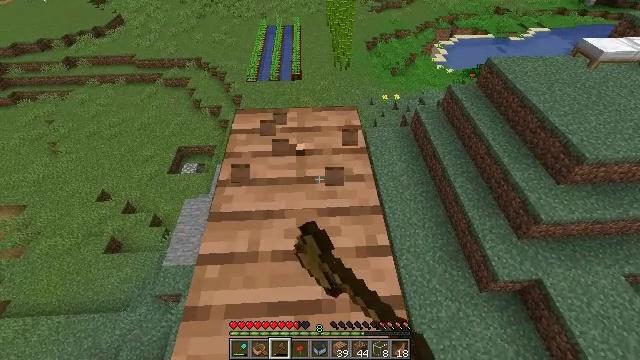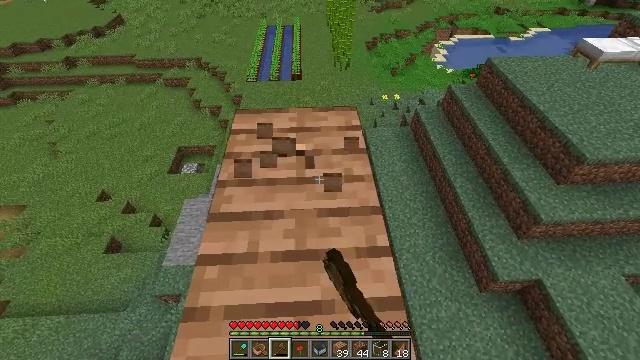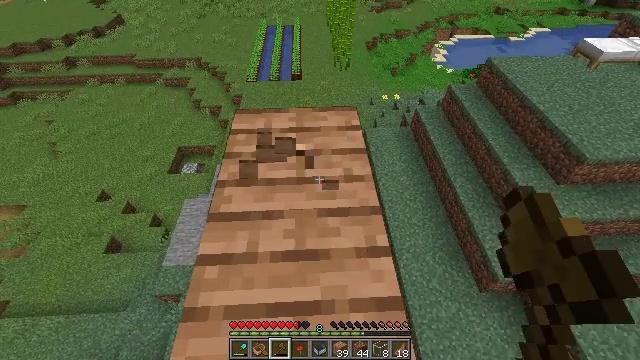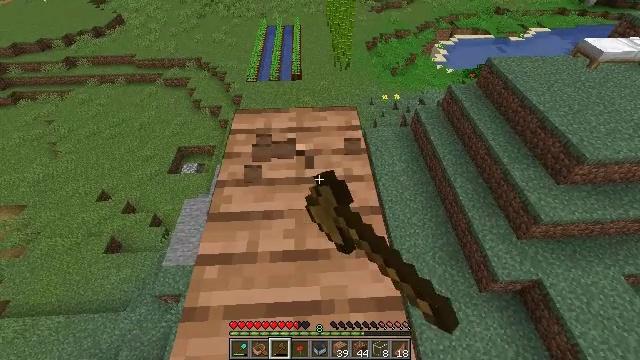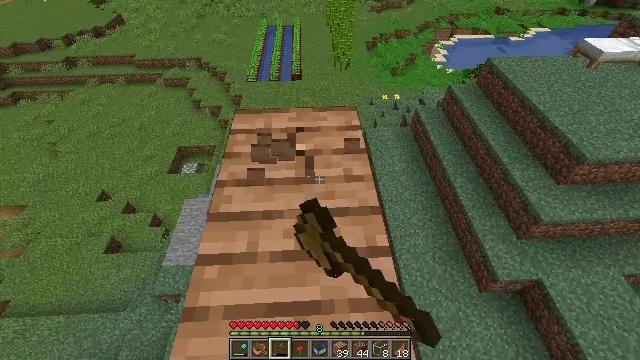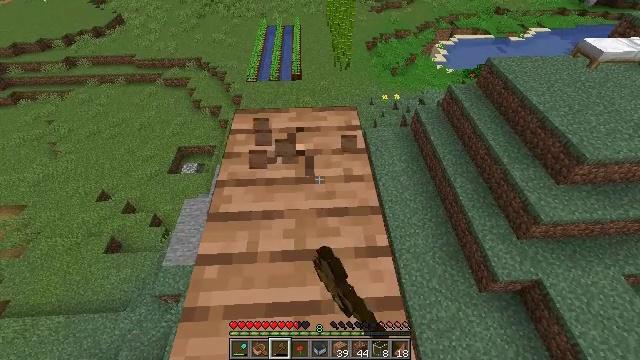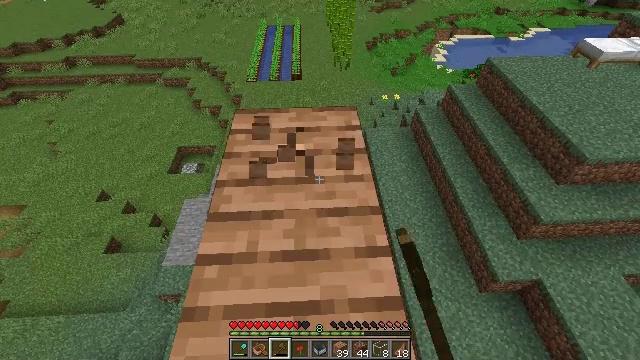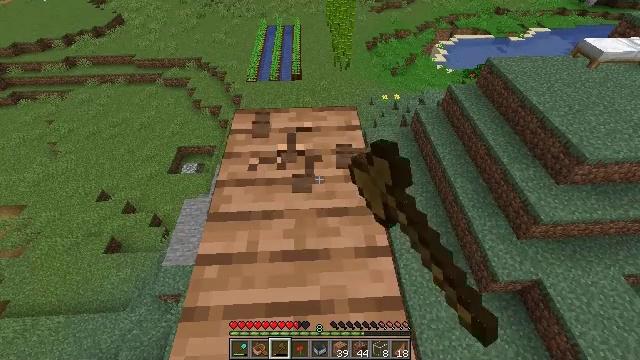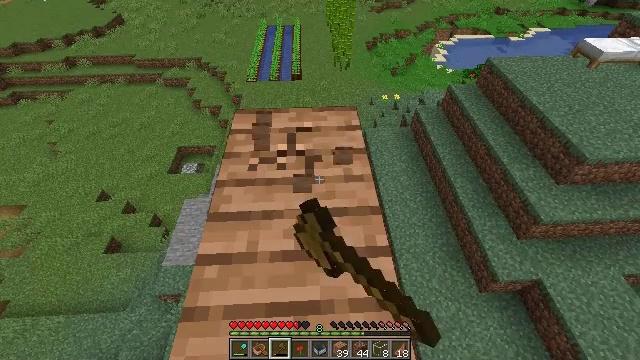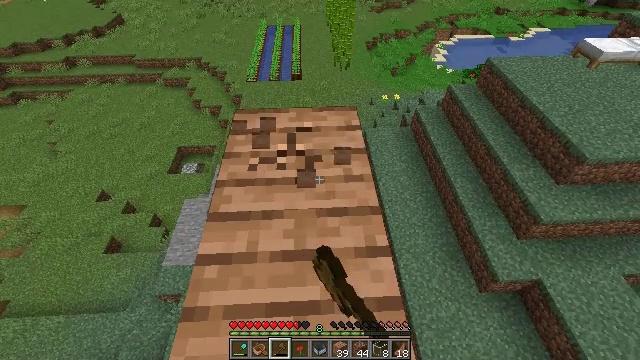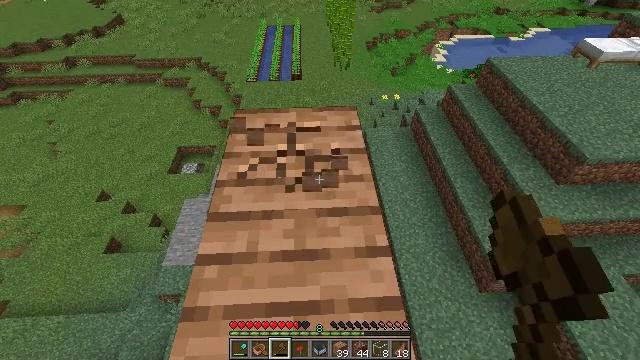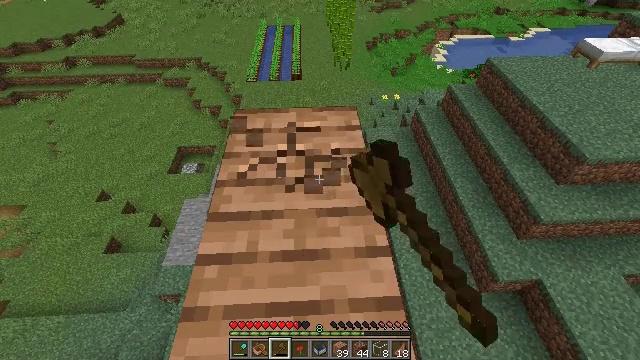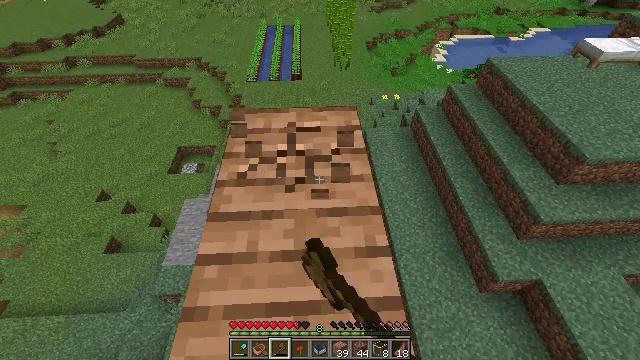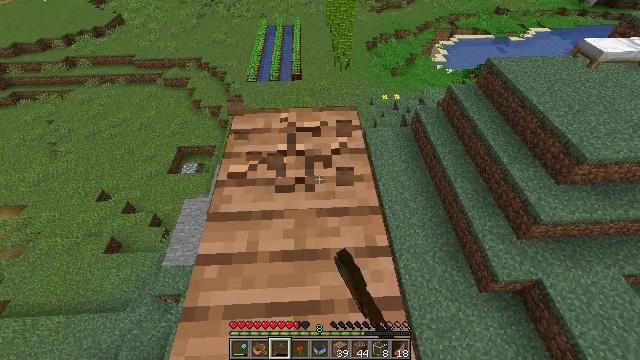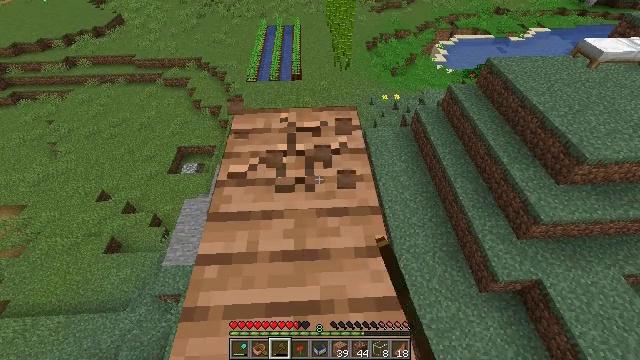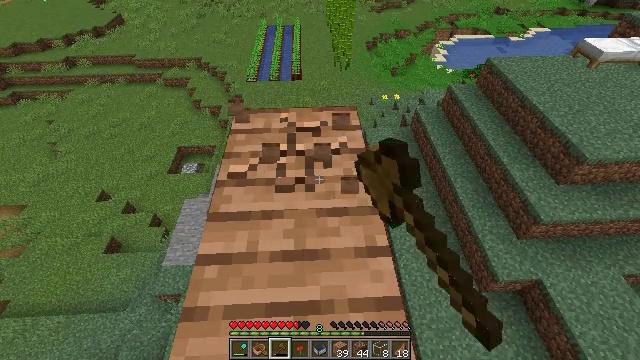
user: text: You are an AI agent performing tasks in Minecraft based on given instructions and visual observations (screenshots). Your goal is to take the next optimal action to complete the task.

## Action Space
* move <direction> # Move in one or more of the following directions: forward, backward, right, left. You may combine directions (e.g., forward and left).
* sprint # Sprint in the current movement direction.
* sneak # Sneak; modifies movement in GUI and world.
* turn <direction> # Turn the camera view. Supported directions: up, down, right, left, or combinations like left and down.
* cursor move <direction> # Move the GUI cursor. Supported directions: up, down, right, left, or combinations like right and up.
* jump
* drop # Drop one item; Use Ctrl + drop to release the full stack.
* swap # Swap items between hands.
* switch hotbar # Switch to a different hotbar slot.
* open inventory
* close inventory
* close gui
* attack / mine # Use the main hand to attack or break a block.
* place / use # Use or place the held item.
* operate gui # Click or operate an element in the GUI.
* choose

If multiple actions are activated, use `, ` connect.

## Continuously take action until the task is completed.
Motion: motion action
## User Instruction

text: Harvest jungle planks from a wall or floor.
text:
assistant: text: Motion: sneak, attack / mine
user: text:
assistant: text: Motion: sneak, attack / mine
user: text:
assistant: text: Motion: sneak, attack / mine
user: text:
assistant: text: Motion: sneak, attack / mine
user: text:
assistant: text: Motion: sneak, attack / mine
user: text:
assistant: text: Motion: sneak, attack / mine
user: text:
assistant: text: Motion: sneak, attack / mine
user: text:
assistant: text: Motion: sneak, attack / mine
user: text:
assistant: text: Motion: sneak, attack / mine
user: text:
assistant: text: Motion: sneak, attack / mine
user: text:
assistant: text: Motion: sneak, attack / mine
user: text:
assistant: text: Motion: sneak, attack / mine
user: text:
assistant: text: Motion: sneak, attack / mine
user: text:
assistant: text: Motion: sneak, attack / mine
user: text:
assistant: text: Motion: sneak, attack / mine
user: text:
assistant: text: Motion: sneak, attack / mine
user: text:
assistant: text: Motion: sneak, attack / mine
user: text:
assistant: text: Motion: sneak, attack / mine
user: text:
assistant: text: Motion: sneak, attack / mine
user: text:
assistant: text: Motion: sneak, attack / mine
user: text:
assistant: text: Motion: sneak, attack / mine
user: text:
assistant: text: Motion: sneak, attack / mine
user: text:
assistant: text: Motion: sneak, attack / mine
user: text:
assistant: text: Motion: sneak, attack / mine
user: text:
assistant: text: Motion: sneak, attack / mine
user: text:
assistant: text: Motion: sneak, attack / mine
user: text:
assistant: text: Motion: sneak, attack / mine
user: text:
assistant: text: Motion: sneak, attack / mine
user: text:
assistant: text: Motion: sneak, attack / mine
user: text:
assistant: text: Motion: sneak, attack / mine